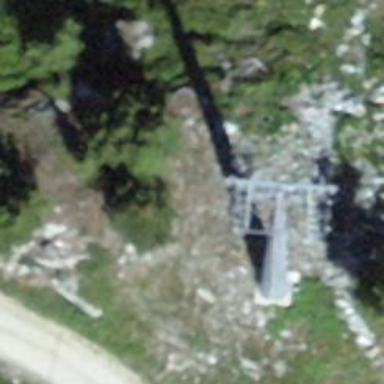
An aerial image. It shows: Pylon used for aerialway.